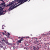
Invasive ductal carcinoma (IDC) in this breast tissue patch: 1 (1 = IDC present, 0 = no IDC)